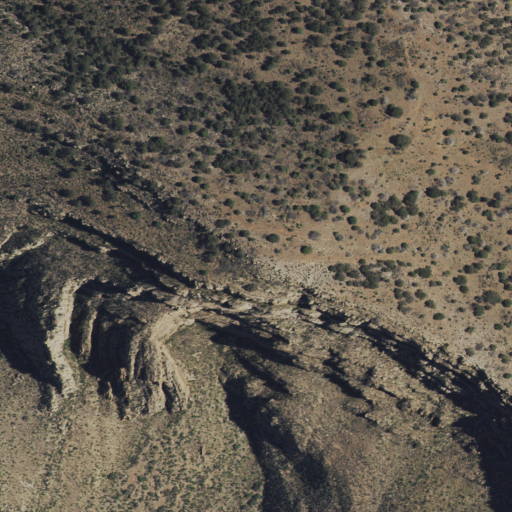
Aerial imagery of mountain in New Mexico named Gobbler Knob containing shrub and evergreen forest